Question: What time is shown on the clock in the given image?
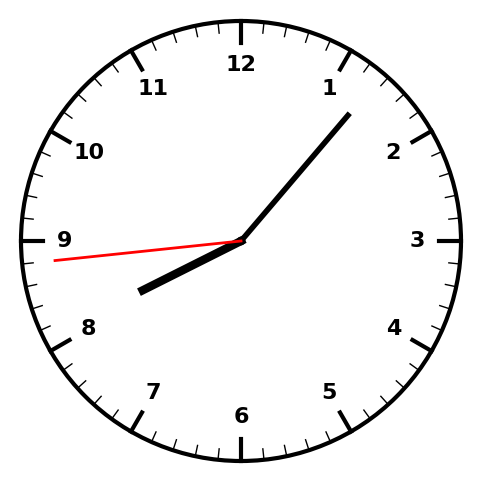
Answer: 08:06:44